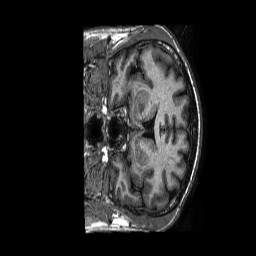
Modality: T1w
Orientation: coronal
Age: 58
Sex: male
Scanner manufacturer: philips
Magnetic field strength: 1.5 T
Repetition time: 0.007879 s
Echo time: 0.003591 s